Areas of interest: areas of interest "Soccer Field"
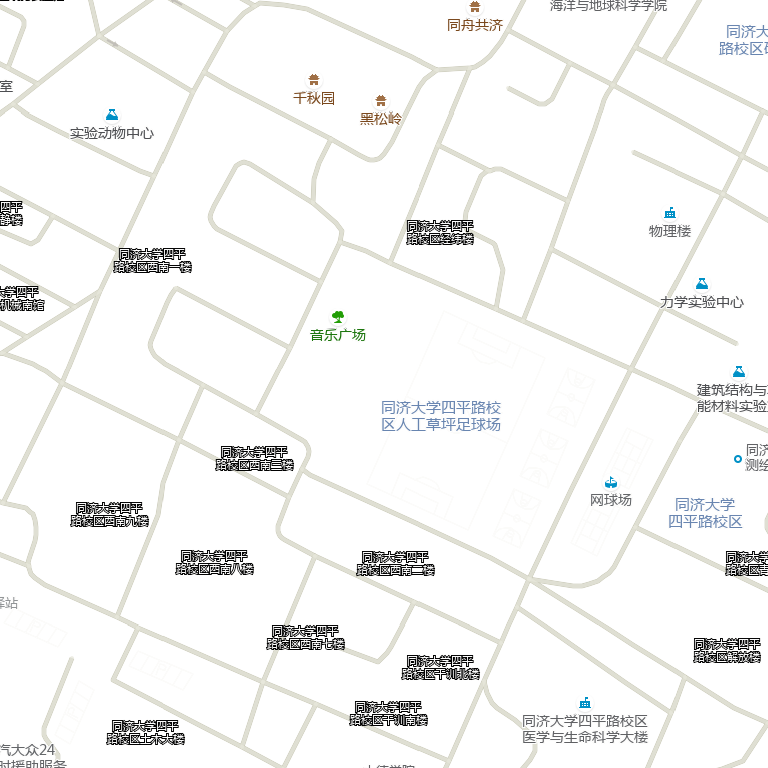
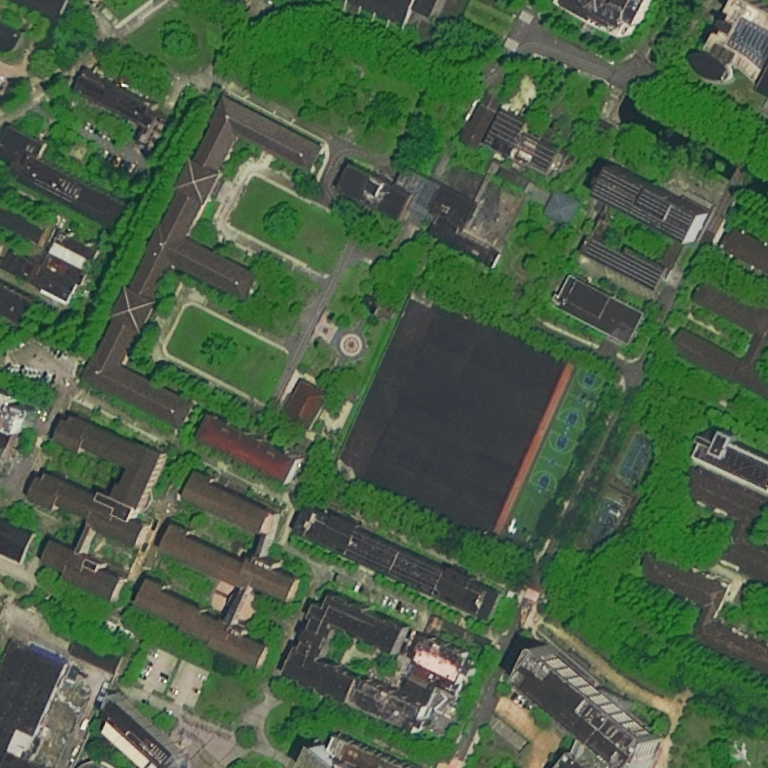